Aerial crown-view tile of a tropical tree (Barro Colorado Island, Panama), acquired 20250915:
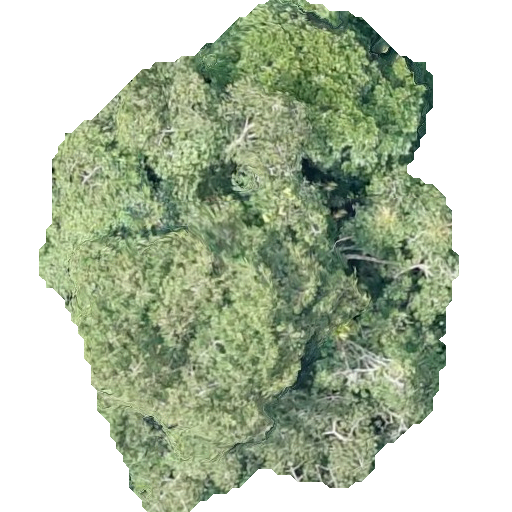
Species: Virola surinamensis
GBIF accepted scientific name: Virola surinamensis
Crown area: 224.174 m²